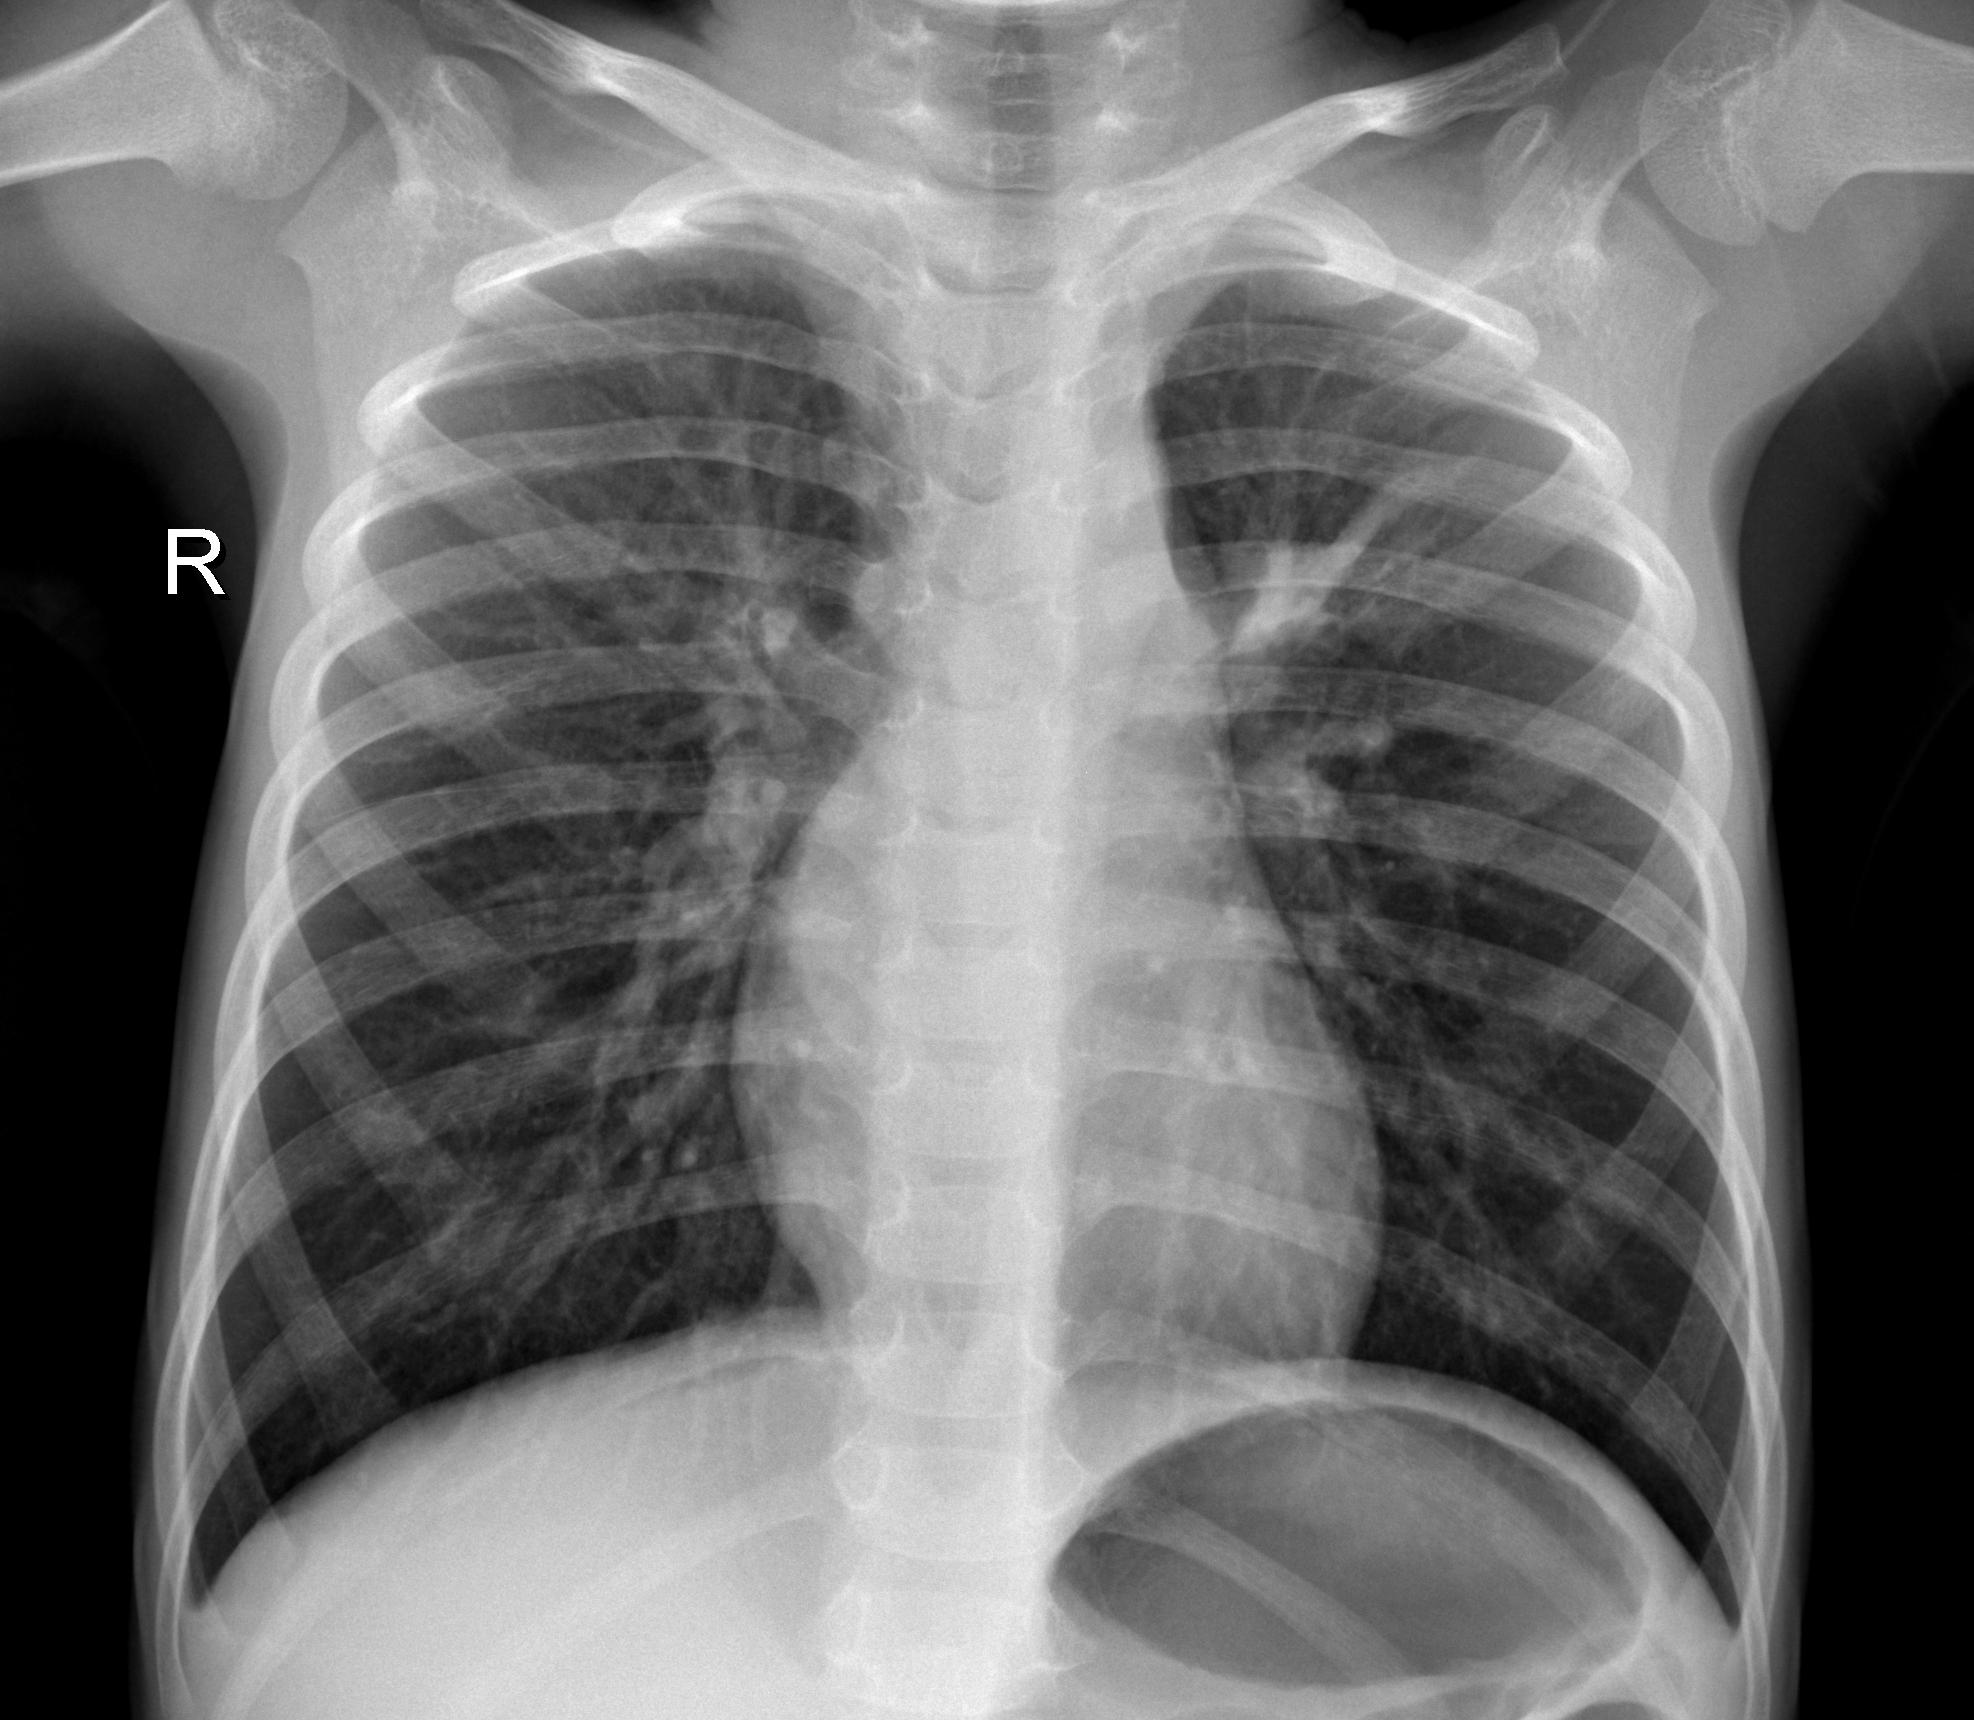
Diagnosis: PNEUMONIA